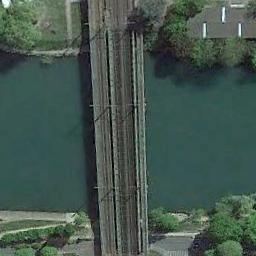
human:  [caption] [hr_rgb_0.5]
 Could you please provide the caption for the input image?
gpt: A bridge is over the river with some plants beside .

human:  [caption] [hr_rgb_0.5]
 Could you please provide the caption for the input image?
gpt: The water under this bridge is dark green .

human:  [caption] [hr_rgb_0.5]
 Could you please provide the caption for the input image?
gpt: Some bridges built on a green river and some green plants on both sides of the river .

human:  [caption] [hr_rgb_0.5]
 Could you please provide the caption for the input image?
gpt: A bridge connects the land on both sides of the turquoise water and spans a small island with many trees in the river .

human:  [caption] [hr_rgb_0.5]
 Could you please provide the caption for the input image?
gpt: Many trees are around the bridge .